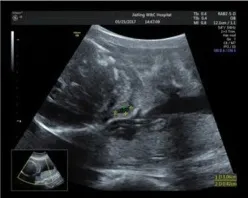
Prenatal ultrasonographic findings of the fetus. C; P2 fetus, showing ultrasonographic findings of a water cyst in the neck.
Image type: radiology (ultrasound)